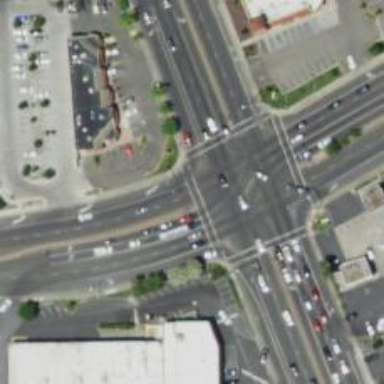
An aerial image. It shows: Marked road crossing.